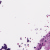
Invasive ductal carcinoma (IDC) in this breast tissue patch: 1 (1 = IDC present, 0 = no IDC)